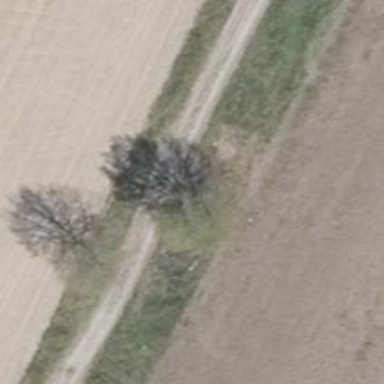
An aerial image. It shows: Deciduous tree with broadleaved leaves.